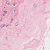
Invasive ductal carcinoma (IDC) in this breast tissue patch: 0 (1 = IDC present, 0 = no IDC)